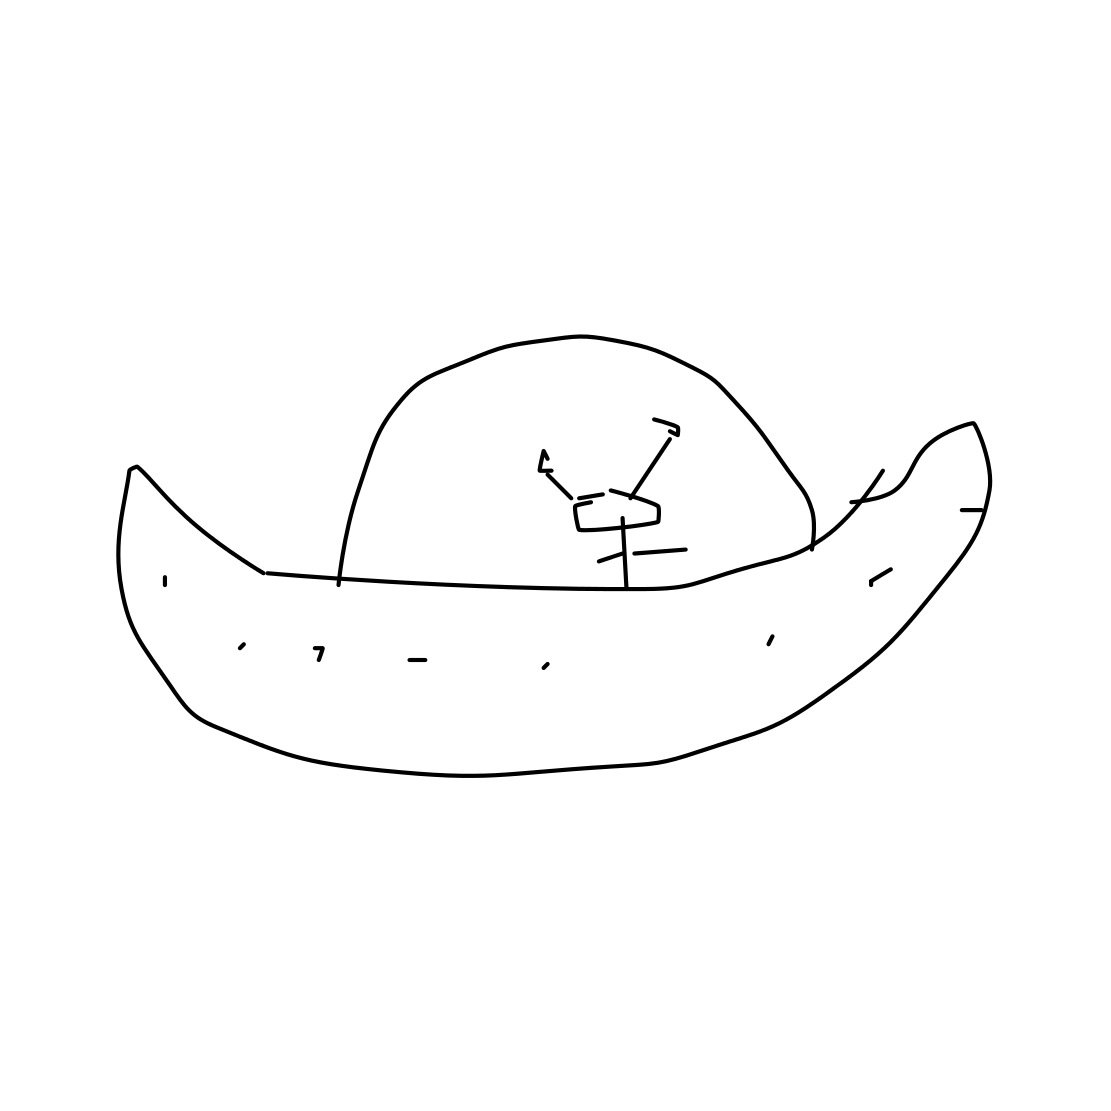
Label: flying saucer